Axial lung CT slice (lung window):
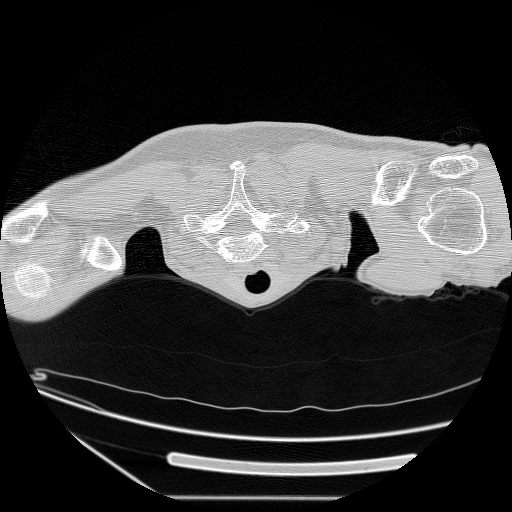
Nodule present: no